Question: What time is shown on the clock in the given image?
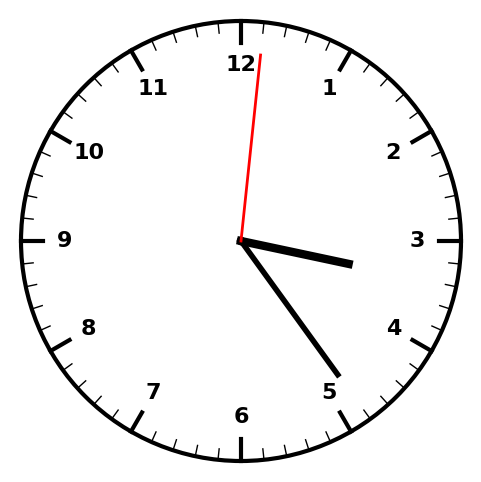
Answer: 03:24:01